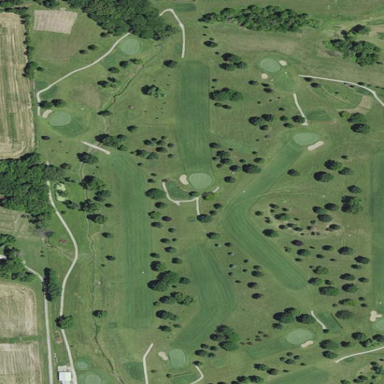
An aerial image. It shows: Golf course.